Field crop: tomato
Growth stage: 2
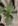
Species: solanum